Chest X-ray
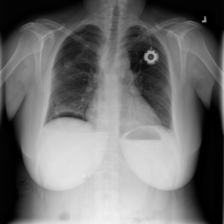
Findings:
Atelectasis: positive
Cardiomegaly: negative
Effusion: negative
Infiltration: positive
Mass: negative
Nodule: negative
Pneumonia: negative
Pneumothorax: positive
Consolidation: negative
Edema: negative
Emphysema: negative
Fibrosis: negative
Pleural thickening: negative
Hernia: negative